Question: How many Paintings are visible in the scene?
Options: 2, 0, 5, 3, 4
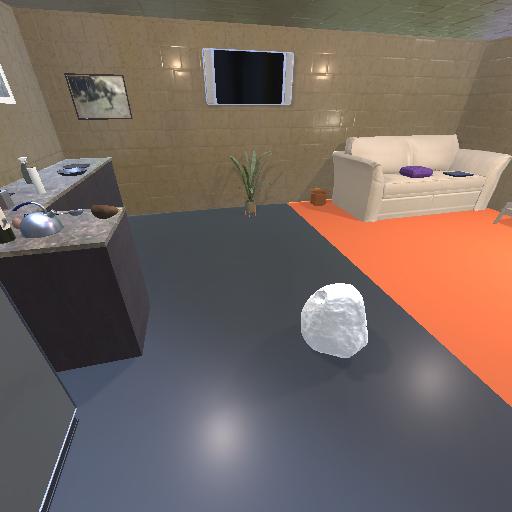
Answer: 2